Interaction volume radius: 10 \u00c5
Interaction volume height: 10 \u00c5
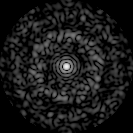
Disorder parameter: 0.8486